Field crop: tomato
Growth stage: 1
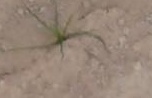
Species: cyperus